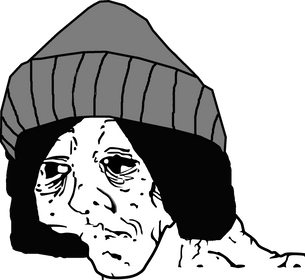
Label: 5_Yes_Honey